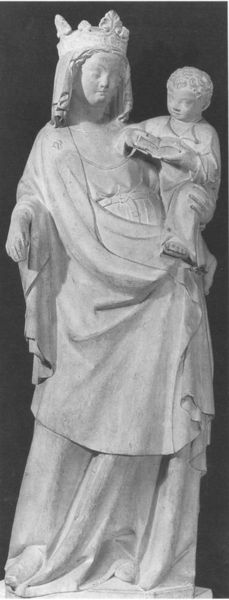
Titel: Madonna mit Kind
Standort: Herstellungsort: (F Lothringen) (EU - F - Lothringen)
Institution: Paris, Musée de Cluny
Schlagwörter: hand, umhang, haar, kleid, marmor, schleier, falten, tragen, gewand, kind, mutter, gotik, krone, skulptur, statue, schwung, baby, plastik, knabe, buch, barfuß, gotisch, christus, jesus, mittelalter, maria, madonna, mittelalterlich, standbild, jesuskind, gewnad